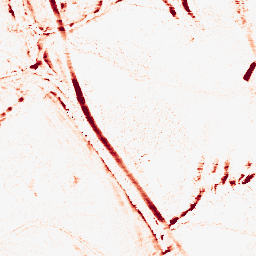
Category: morphological
Decomposition family: morphological_ellipse
Decomposition parameters: operation: opening
width: 5
height: 10
Upsampling method: regularized
Upsampling parameters: scale: 4
lambda_reg: 0.001
Upsampling scale: 4